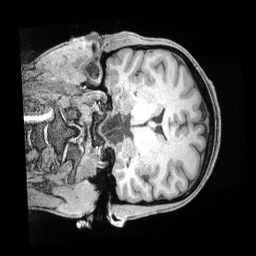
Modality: T1w
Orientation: coronal
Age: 41
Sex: male
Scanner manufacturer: siemens
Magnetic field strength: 3 T
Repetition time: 2 s
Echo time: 0.00211 s